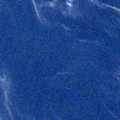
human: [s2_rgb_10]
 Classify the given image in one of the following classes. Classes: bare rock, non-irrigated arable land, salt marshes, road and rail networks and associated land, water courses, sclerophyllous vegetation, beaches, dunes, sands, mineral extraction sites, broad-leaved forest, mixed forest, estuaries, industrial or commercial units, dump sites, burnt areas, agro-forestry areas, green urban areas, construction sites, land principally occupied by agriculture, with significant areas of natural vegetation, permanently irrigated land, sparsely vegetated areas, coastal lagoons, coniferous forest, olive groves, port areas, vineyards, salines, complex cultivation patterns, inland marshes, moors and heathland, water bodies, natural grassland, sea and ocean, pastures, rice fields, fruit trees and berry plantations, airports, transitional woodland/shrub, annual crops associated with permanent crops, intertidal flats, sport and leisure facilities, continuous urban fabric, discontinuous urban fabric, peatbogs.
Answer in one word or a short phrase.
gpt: water bodies